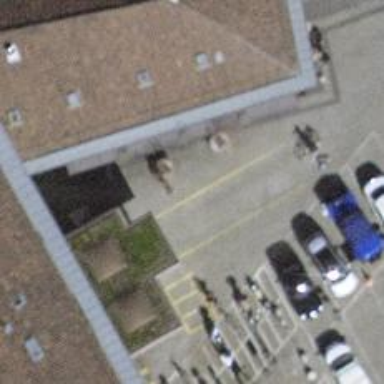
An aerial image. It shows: Car-sharing service available at this location.